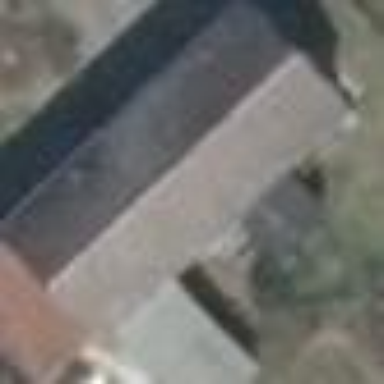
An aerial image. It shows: Shed building.